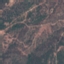
Land use / land cover: HerbaceousVegetation